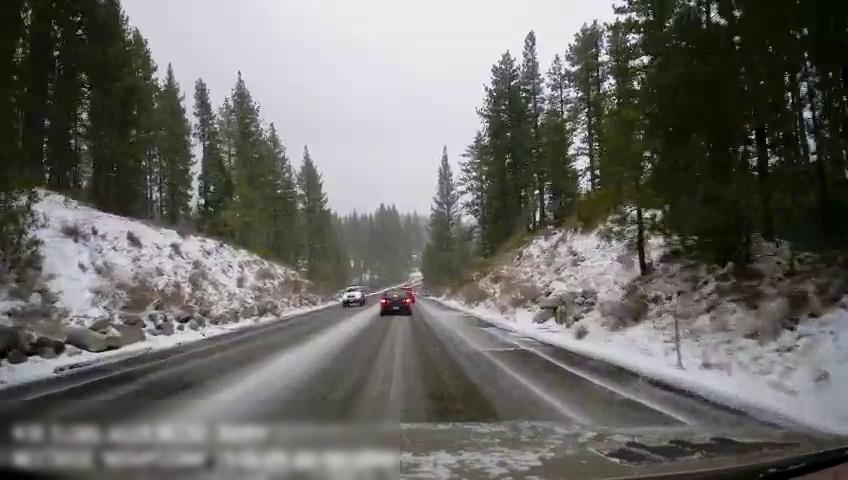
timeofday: Day
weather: Snowy
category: Drivable Space
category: Vehicles | SUV
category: Vehicles | Car
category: Lanes | Opposite Lane
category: Lanes | Current Lane
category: Lanes | Alternate Lane